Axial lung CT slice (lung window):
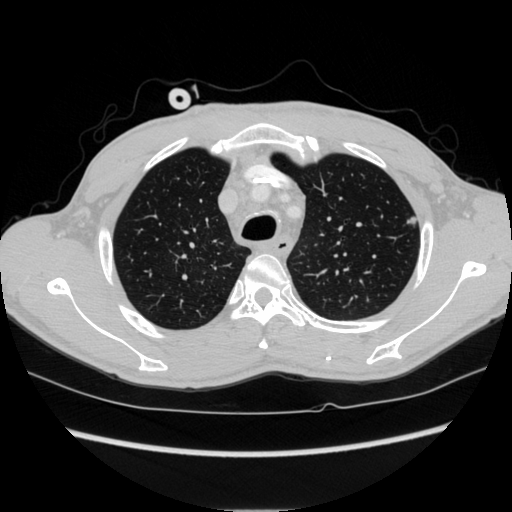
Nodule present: yes
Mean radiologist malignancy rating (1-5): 3.5